Question: This is my code:
'''
const innerRadius = 40;
const colorSmooth = 300; //smooth transition of colors (resolution)
const innerText = "Chart";
// values in persents
var percentsGreat = 50;
var percentsGood = 20;
var percentsNormal = 20;
var percentsBad = 10;
// "start", "end" arcs colors pair per value
var greatStartColor = "#FFE39C";
var greatEndColor = "#FFBA9C";
var goodStartColor = "#6FCF97";
var goodEndColor = "#66D2EA";
var normalStartColor = "#BC9CFF";
var normalEndColor = "#8BA4F9";
var badStartColor = "#919191";
var badEndColor = "#3D4975";
// define the workspace and set the origin to its center
var svg = d3.select("svg"),
width = svg.attr("width"),
height = svg.attr("height"),
g = svg.append("g").attr("transform", "translate(" + width / 2 + "," + height / 2 + ")");
var radius = d3.min([width, height]) / 2;
var arc = d3.arc()
.innerRadius(radius - innerRadius)
.outerRadius(radius)
.startAngle(function(d) {
return d;
})
.endAngle(function(d) {
return d + dblpi / colorSmooth * 1.2;
}); // 1.2 to block artifacts on the transitions
var great = colorSmooth / 100 * percentsGreat;
var good = colorSmooth / 100 * percentsGood + great;
var normal = colorSmooth / 100 * percentsNormal + good;
var bad = colorSmooth / 100 * percentsBad + normal;
var dblpi = 2 * Math.PI;
var color = d3.scaleLinear()
.domain([0, great,
great, good,
good, normal,
normal, bad
])
.range([greatStartColor, greatEndColor,
goodStartColor, goodEndColor,
normalStartColor, normalEndColor,
badStartColor, badEndColor
])
.interpolate(d3.interpolateRgb)
g.selectAll("path")
.data(d3.range(0, dblpi, dblpi / colorSmooth))
.enter()
.append("path")
.attr("d", arc)
.style("fill", function(d, i) {
return color(i);
});
g.append("text")
.attr("class", "percent-score")
.attr("dy", ".35em") // align the text to the center of the chart
.attr("text-anchor", "middle")
.text(innerText);
// svg.attr("stroke", "white")
// .style("stroke-width", "2px");
'''
'''
<script src="https://cdnjs.cloudflare.com/ajax/libs/d3/5.7.0/d3.min.js"></script>
<svg width="500" height="400"></svg>
'''
How to make indents between sectors? Like in this picture:

I found a solution for chart without gradients (the last two lines) but it doesn't work with gradients.
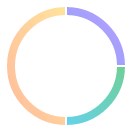
Answer: The idiomatic D3 for that is using <URL>:
> The pad angle is converted to a fixed linear distance separating adjacent arcs, defined as padRadius * padAngle. This distance is subtracted equally from the start and end of the arc.
However, due to the strange way you're creating the gradient (using several paths), here I'm using a threshold scale for comparing the indices:
'''
.padAngle((_, i) => color2(i) === color2(i + 1) ? 0 : 1)
'''
Even with that, you'll see that the angle in radians is not correct. That said, I suggest you change your approach (use just path per category).
Here is your code with that change:
'''
const innerRadius = 40;
const colorSmooth = 300; //smooth transition of colors (resolution)
const innerText = "Chart";
// values in persents
var percentsGreat = 50;
var percentsGood = 20;
var percentsNormal = 20;
var percentsBad = 10;
// "start", "end" arcs colors pair per value
var greatStartColor = "#FFE39C";
var greatEndColor = "#FFBA9C";
var goodStartColor = "#6FCF97";
var goodEndColor = "#66D2EA";
var normalStartColor = "#BC9CFF";
var normalEndColor = "#8BA4F9";
var badStartColor = "#919191";
var badEndColor = "#3D4975";
// define the workspace and set the origin to its center
var svg = d3.select("svg"),
width = svg.attr("width"),
height = svg.attr("height"),
g = svg.append("g").attr("transform", "translate(" + width / 2 + "," + height / 2 + ")");
var radius = d3.min([width, height]) / 2;
var arc = d3.arc()
.innerRadius(radius - innerRadius)
.outerRadius(radius)
.padAngle((_, i) => color2(i) === color2(i + 1) ? 0 : 1)
.startAngle(function(d) {
return d;
})
.endAngle(function(d) {
return d + dblpi / colorSmooth * 1.2;
}); // 1.2 to block artifacts on the transitions
var great = colorSmooth / 100 * percentsGreat;
var good = colorSmooth / 100 * percentsGood + great;
var normal = colorSmooth / 100 * percentsNormal + good;
var bad = colorSmooth / 100 * percentsBad + normal;
var dblpi = 2 * Math.PI;
var color = d3.scaleLinear()
.domain([0, great,
great, good,
good, normal,
normal, bad
])
.range([greatStartColor, greatEndColor,
goodStartColor, goodEndColor,
normalStartColor, normalEndColor,
badStartColor, badEndColor
])
.interpolate(d3.interpolateRgb);
const color2 = d3.scaleThreshold()
.domain([great, good, normal, normal, bad])
.range(d3.range(6));
g.selectAll("path")
.data(d3.range(0, dblpi, dblpi / colorSmooth))
.enter()
.append("path")
.attr("d", arc)
.style("fill", function(d, i) {
return color(i);
});
g.append("text")
.attr("class", "percent-score")
.attr("dy", ".35em") // align the text to the center of the chart
.attr("text-anchor", "middle")
.text(innerText);
// svg.attr("stroke", "white")
// .style("stroke-width", "2px");
'''
'''
<script src="https://cdnjs.cloudflare.com/ajax/libs/d3/5.7.0/d3.min.js"></script>
<svg width="500" height="400"></svg>
'''